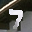
Label: 7